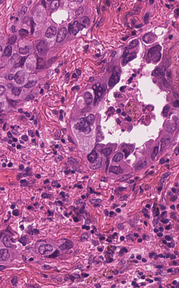
Tumor epithelial tissue: yes
Tumor-associated stroma tissue: yes
Normal tissue: no